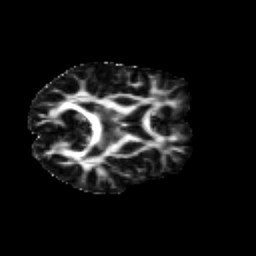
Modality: FA
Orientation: axial
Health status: healthy
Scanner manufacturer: siemens
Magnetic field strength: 3 T
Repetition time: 10 s
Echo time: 0.092 s